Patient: sex M, age 71
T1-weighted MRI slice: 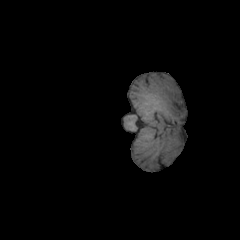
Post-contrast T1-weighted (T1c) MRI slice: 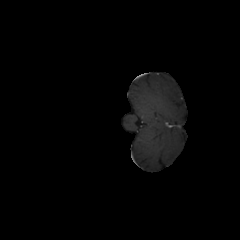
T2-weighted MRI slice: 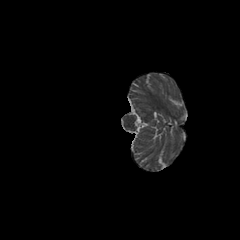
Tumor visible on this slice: no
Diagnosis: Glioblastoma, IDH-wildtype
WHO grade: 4